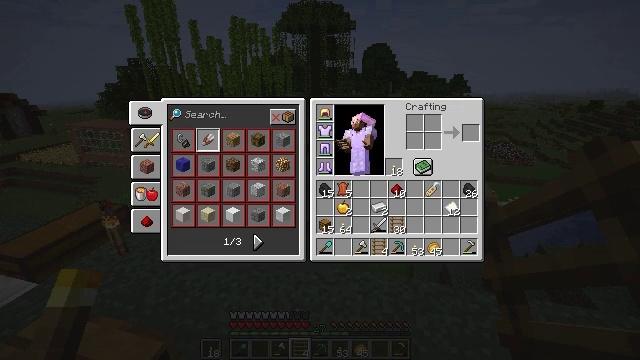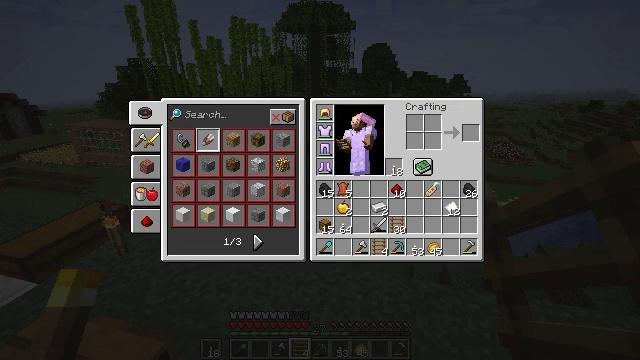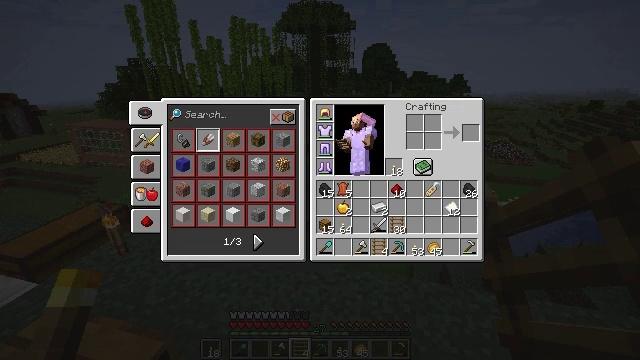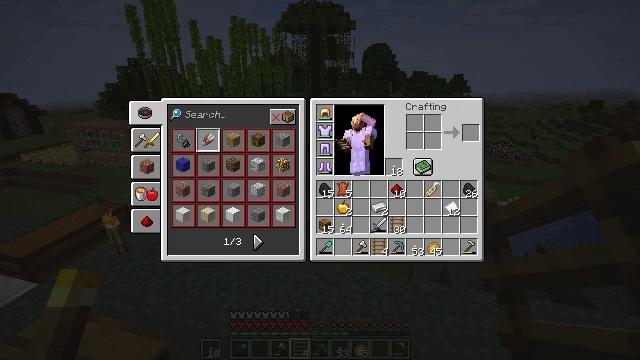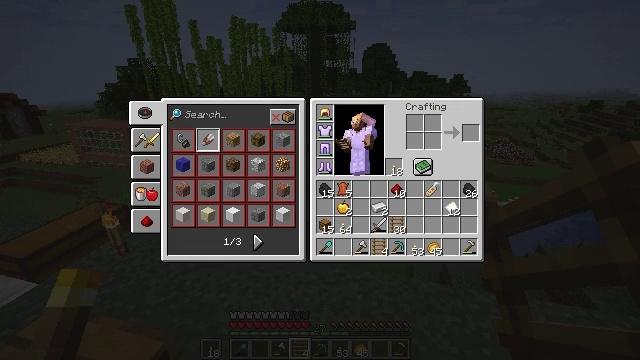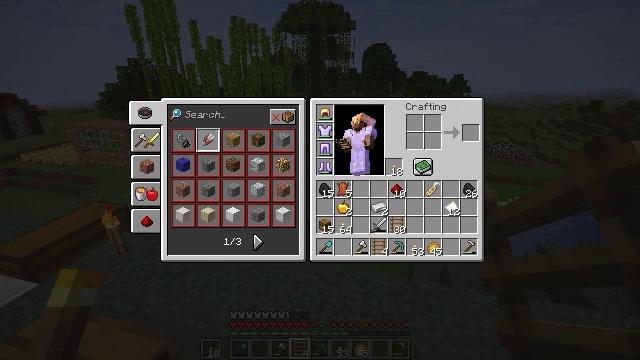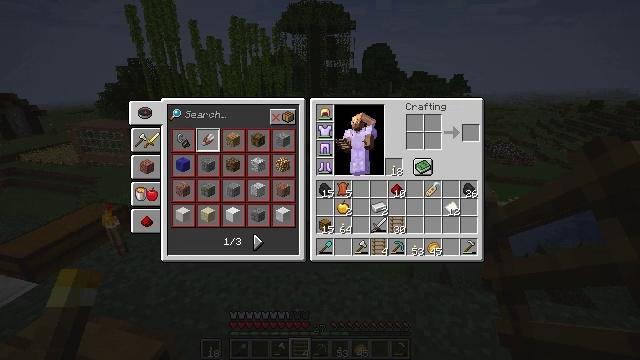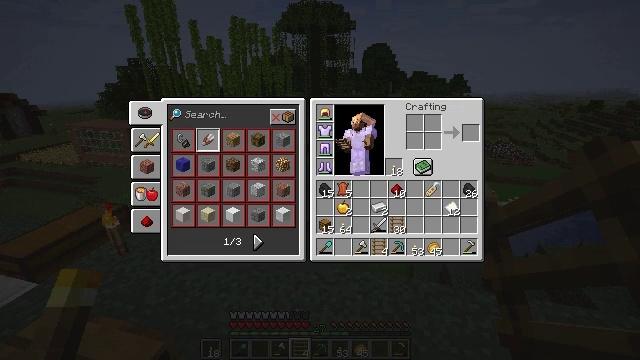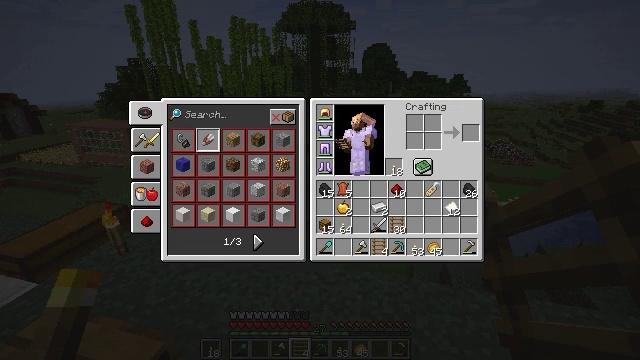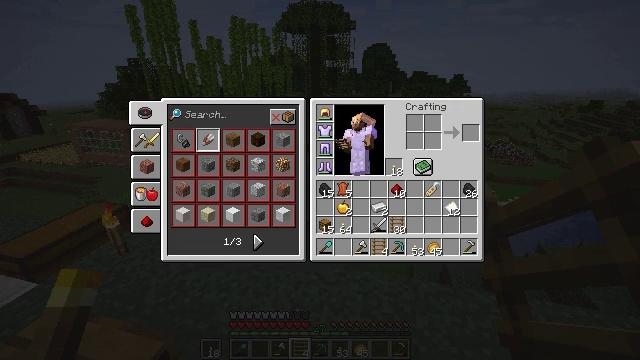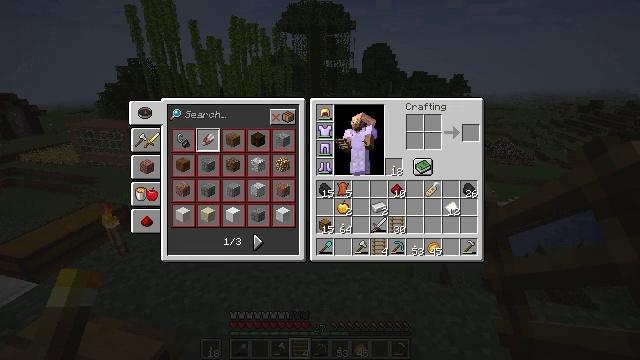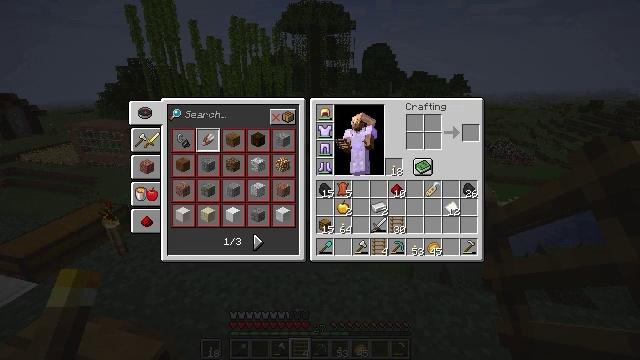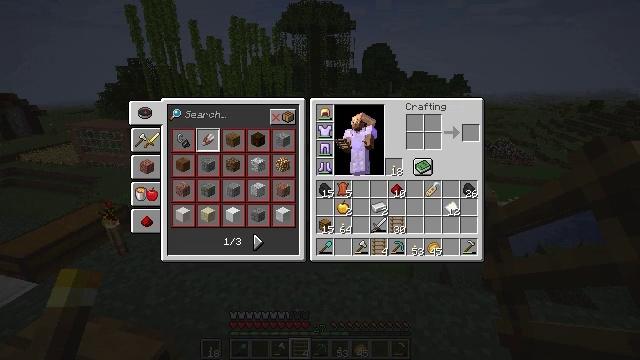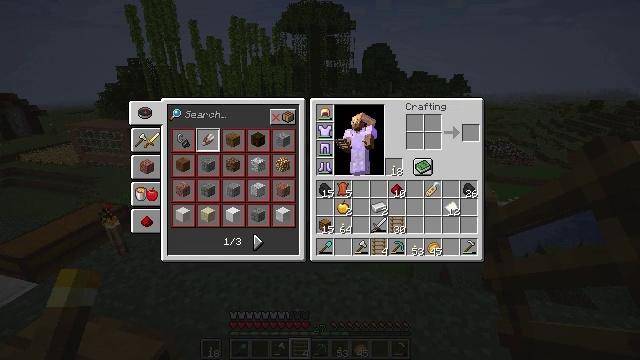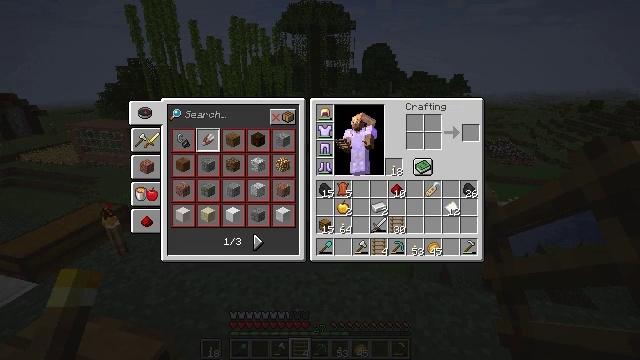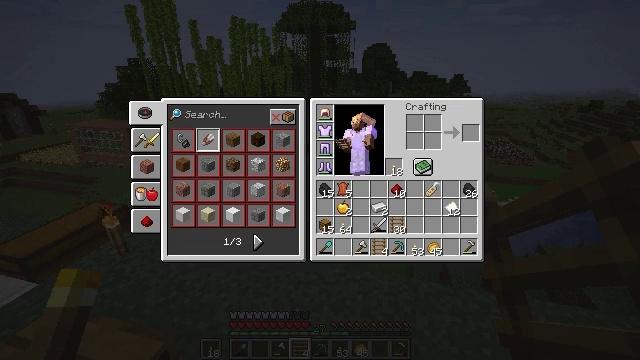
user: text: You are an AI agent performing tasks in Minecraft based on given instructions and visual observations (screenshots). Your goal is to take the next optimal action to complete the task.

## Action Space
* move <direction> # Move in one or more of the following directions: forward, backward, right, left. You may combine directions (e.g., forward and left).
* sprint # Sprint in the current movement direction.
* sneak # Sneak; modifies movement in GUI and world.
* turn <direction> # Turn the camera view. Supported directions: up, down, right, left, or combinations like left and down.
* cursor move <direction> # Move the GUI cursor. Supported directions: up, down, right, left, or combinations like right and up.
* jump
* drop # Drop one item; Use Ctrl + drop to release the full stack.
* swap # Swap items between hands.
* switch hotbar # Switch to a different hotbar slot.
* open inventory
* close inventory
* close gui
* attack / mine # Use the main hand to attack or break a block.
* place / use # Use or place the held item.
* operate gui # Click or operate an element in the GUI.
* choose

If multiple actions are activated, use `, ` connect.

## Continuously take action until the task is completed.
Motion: motion action
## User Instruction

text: Collect the ladder block.
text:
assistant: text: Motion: no_op
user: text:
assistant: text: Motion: no_op
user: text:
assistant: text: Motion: no_op
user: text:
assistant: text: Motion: no_op
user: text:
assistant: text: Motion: no_op
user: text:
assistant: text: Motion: no_op
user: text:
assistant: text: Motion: no_op
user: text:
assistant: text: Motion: no_op
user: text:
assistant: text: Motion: no_op
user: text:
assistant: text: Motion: no_op
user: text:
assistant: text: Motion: no_op
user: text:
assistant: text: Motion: no_op
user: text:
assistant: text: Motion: no_op
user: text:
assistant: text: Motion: no_op
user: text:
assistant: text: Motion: no_op
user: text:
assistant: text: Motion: no_op
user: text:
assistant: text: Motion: no_op
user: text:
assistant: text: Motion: no_op
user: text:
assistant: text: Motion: no_op
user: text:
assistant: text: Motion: no_op
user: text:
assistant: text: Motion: no_op
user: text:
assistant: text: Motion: no_op
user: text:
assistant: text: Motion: no_op
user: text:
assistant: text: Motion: no_op
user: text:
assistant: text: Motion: no_op
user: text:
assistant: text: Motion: no_op
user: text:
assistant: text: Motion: no_op
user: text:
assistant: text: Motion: no_op
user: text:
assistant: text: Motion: no_op
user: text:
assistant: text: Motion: no_op